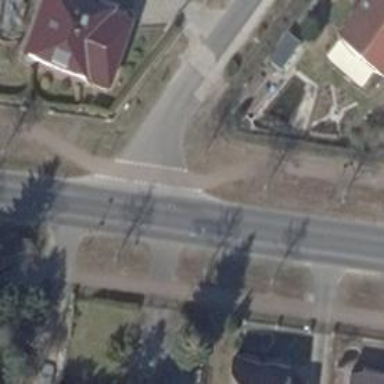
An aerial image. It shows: Uncontrolled crossing on the road.